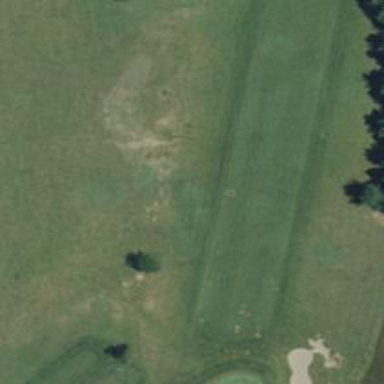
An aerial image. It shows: View of golf hole.